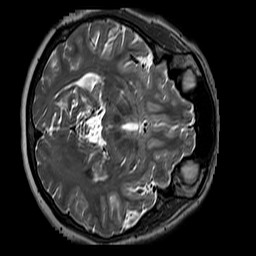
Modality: T2w
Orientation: axial
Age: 40
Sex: female
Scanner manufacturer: siemens
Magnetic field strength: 3 T
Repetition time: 3.2 s
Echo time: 0.212 s